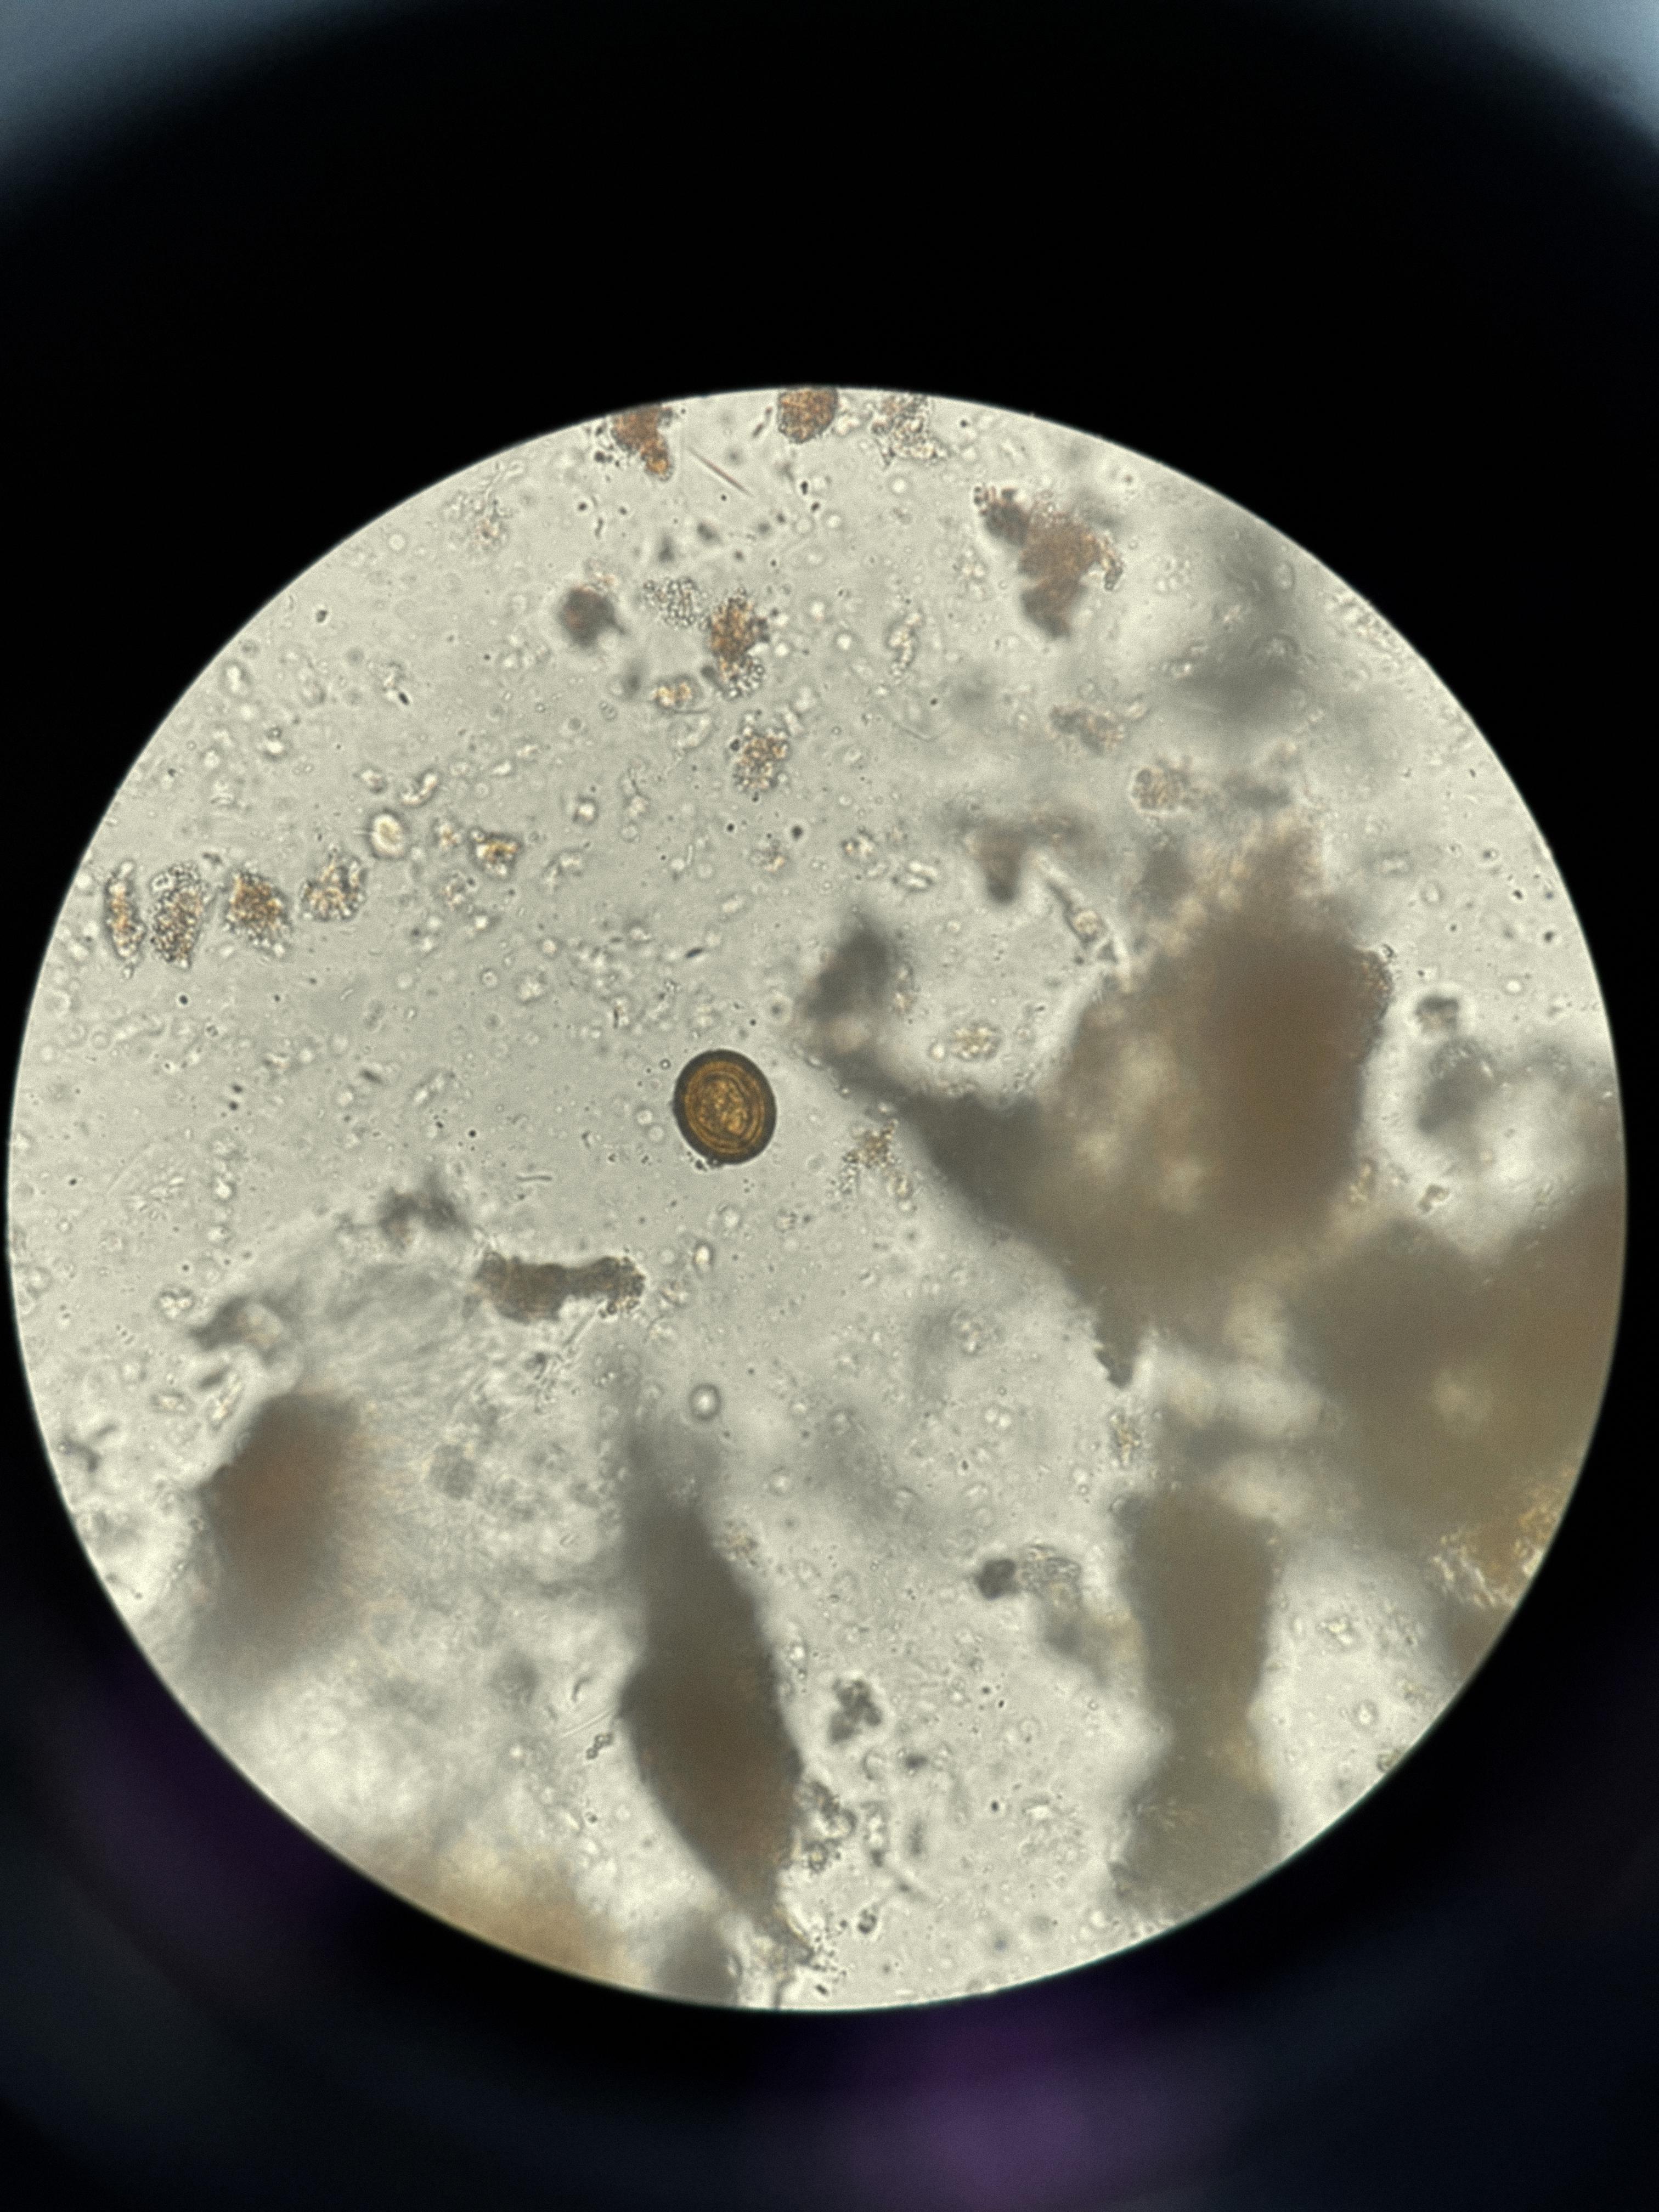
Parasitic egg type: Taenia spp. egg